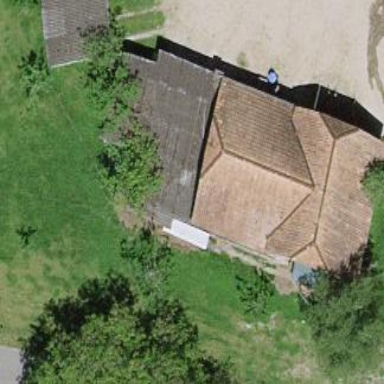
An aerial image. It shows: Barn.